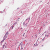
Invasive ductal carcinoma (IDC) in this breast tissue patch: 0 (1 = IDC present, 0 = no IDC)